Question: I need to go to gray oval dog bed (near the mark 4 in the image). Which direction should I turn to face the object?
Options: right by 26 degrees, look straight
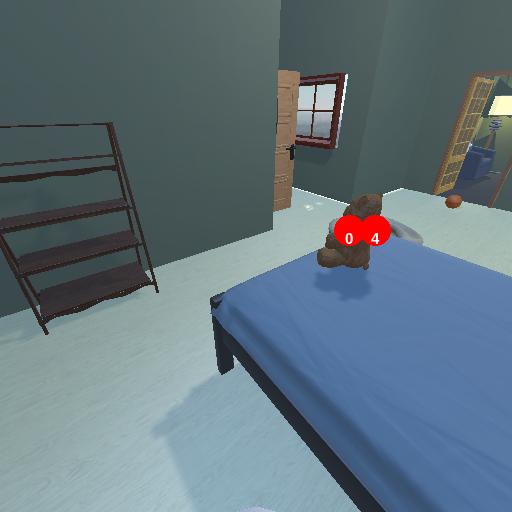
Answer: right by 26 degrees